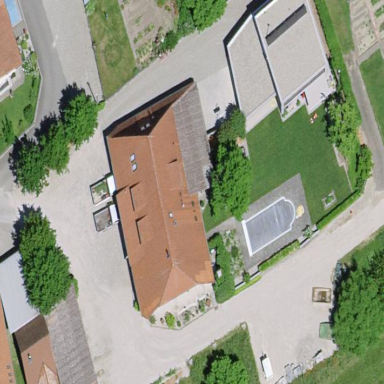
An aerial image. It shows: Farm building.